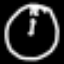
Label: clock